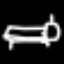
Label: bed